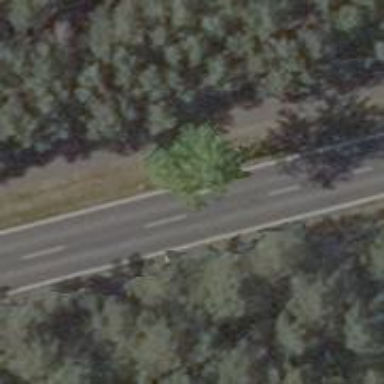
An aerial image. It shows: Deciduous tree with broadleaved leaves.